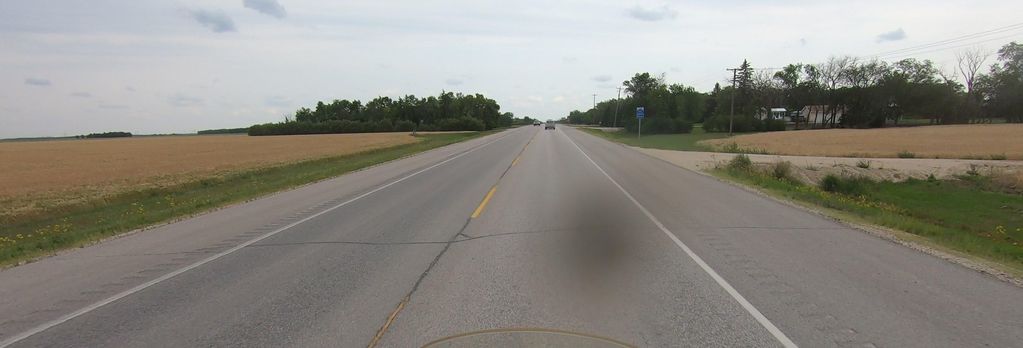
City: winnipeg